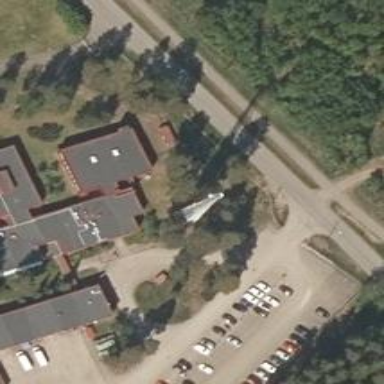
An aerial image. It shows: Communication mast tower.